Question: I wonder how can I keep the date of publication always up, as do the Twitter, Facebook sites using a Knockout lib. Follow the example:
The update is "taken" as time passes.
Sorry if there is already something about it, I'm not sure what that's called, much less how to do a search on Google, I did not return me the expected results.
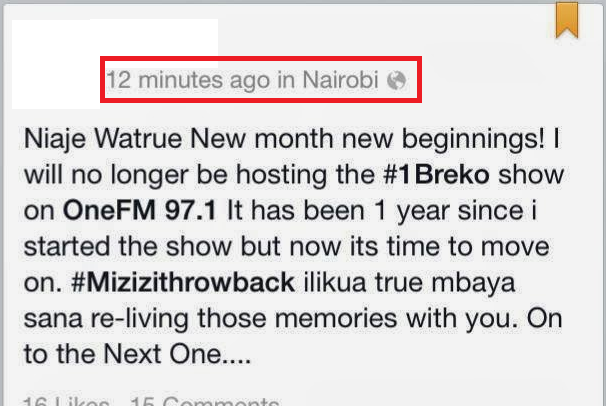
Answer: there you go, using <URL> for date parsing
'''
var updateInterval = 5 * 1000; // update every 5 seconds
var postDate = new Date(); // this supposed to be the post date
function model() {
var self = this;
this.relativeTime = ko.observable();
setInterval(function() {
self.relativeTime( Date.create( postDate ).relative() );
}, updateInterval);
}
ko.applyBindings( new model() );
'''
<URL>